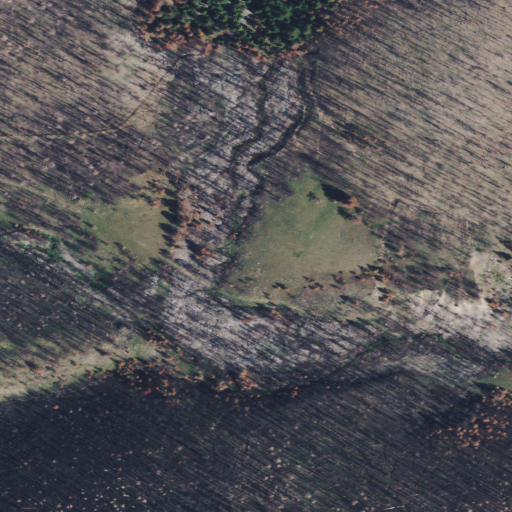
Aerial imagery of valley in Montana named Boulder Gulch containing grassland and evergreen forest